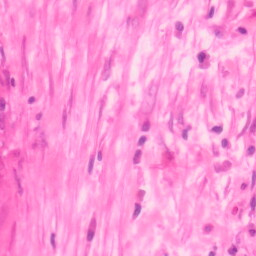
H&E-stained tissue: Colon